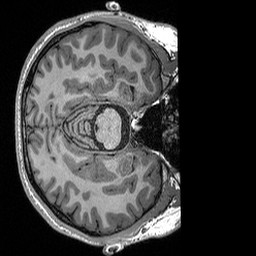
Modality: T1w
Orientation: axial
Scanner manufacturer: siemens
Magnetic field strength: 3 T
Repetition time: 2.3 s
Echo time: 0.00298 s